Question: I have some strange scope issue in Coffeescript.
I can't access to _this from the function '@qr.callback', the _this doesn't seem to pass well. I never change this.imgName so the only reason that It doesn't work could be that _this is'nt passed well.
'''
decode:(@callback) ->
_this= this
console.log 'before',_this.imgName
@qr= new QrCode()
@qr.callback= () ->
console.log "after:", _this.imgName
@qr.decode("data:image/png;base64,#{@base64Data}")
'''

Edit:
I have tried using
'''
console.log 'before',@imgName
@qr= new QrCode()
@qr.callback= () =>
console.log "after:", @imgName
@qr.decode("data:image/png;base64,#{@base64Data}")
'''
But the output is the same
Edit2: QrCode code: This code comes from <URL> did'nt contain a QrCode object that you could instantiate many times , I transformed the code to create many different instances of QrCode by creating a QrCode function instead of a global object qrcode.
'''
QrCode= function ()
{
this.imagedata = null;
this.width = 0;
this.height = 0;
this.qrCodeSymbol = null;
this.debug = false;
this.sizeOfDataLengthInfo = [ [ 10, 9, 8, 8 ], [ 12, 11, 16, 10 ], [ 14, 13, 16, 12 ] ];
this.callback = null;
this.decode = function(src){
if(arguments.length==0)
{
var canvas_qr = document.getElementById("qr-canvas");
var context = canvas_qr.getContext('2d');
this.width = canvas_qr.width;
this.height = canvas_qr.height;
this.imagedata = context.getImageData(0, 0, this.width, this.height);
this.result = this.process(context);
if(this.callback!=null)
this.callback(this.result);
return this.result;
}
else
{
var image = new Image();
_this=this
image.onload=function(){
//var canvas_qr = document.getElementById("qr-canvas");
var canvas_qr = document.createElement('canvas');
var context = canvas_qr.getContext('2d');
var canvas_out = document.getElementById("out-canvas");
if(canvas_out!=null)
{
var outctx = canvas_out.getContext('2d');
outctx.clearRect(0, 0, 320, 240);
outctx.drawImage(image, 0, 0, 320, 240);
}
canvas_qr.width = image.width;
canvas_qr.height = image.height;
context.drawImage(image, 0, 0);
_this.width = image.width;
_this.height = image.height;
try{
_this.imagedata = context.getImageData(0, 0, image.width, image.height);
}catch(e){
_this.result = "Cross domain image reading not supported in your browser! Save it to your computer then drag and drop the file!";
if(_this.callback!=null)
_this.callback(_this.result);
return;
}
try
{
_this.result = _this.process(context);
}
catch(e)
{
// console.log('error:'+e);
_this.result = "error decoding QR Code";
}
if(_this.callback!=null)
_this.callback(_this.result);
}
image.src = src;
}
}
this.decode_utf8 = function ( s )
{
return decodeURIComponent( escape( s ) );
}
this.process = function(ctx){
var start = new Date().getTime();
var image = this.grayScaleToBitmap(this.grayscale());
//var image = this.binarize(128);
if(this.debug)
{
for (var y = 0; y < this.height; y++)
{
for (var x = 0; x < this.width; x++)
{
var point = (x * 4) + (y * this.width * 4);
this.imagedata.data[point] = image[x+y*this.width]?0:0;
this.imagedata.data[point+1] = image[x+y*this.width]?0:0;
this.imagedata.data[point+2] = image[x+y*this.width]?255:0;
}
}
ctx.putImageData(this.imagedata, 0, 0);
}
//var finderPatternInfo = new FinderPatternFinder().findFinderPattern(image);
var detector = new Detector(image,this);
var qRCodeMatrix = detector.detect();
/*for (var y = 0; y < qRCodeMatrix.bits.Height; y++)
{
for (var x = 0; x < qRCodeMatrix.bits.Width; x++)
{
var point = (x * 4*2) + (y*2 * this.width * 4);
this.imagedata.data[point] = qRCodeMatrix.bits.get_Renamed(x,y)?0:0;
this.imagedata.data[point+1] = qRCodeMatrix.bits.get_Renamed(x,y)?0:0;
this.imagedata.data[point+2] = qRCodeMatrix.bits.get_Renamed(x,y)?255:0;
}
}*/
if(this.debug)
ctx.putImageData(this.imagedata, 0, 0);
var reader = Decoder.decode(qRCodeMatrix.bits,this);
var data = reader.DataByte;
var str="";
for(var i=0;i<data.length;i++)
{
for(var j=0;j<data[i].length;j++)
str+=String.fromCharCode(data[i][j]);
}
var end = new Date().getTime();
var time = end - start;
console.log(time);
return this.decode_utf8(str);
//alert("Time:" + time + " Code: "+str);
}
this.getPixel = function(x,y){
if (this.width < x) {
throw "point error";
}
if (this.height < y) {
throw "point error";
}
point = (x * 4) + (y * this.width * 4);
p = (this.imagedata.data[point]*33 + this.imagedata.data[point + 1]*34 + this.imagedata.data[point + 2]*33)/100;
return p;
}
this.binarize = function(th){
var ret = new Array(this.width*this.height);
for (var y = 0; y < this.height; y++)
{
for (var x = 0; x < this.width; x++)
{
var gray = this.getPixel(x, y);
ret[x+y*this.width] = gray<=th?true:false;
}
}
return ret;
}
this.getMiddleBrightnessPerArea=function(image)
{
var numSqrtArea = 4;
//obtain middle brightness((min + max) / 2) per area
var areaWidth = Math.floor(this.width / numSqrtArea);
var areaHeight = Math.floor(this.height / numSqrtArea);
var minmax = new Array(numSqrtArea);
for (var i = 0; i < numSqrtArea; i++)
{
minmax[i] = new Array(numSqrtArea);
for (var i2 = 0; i2 < numSqrtArea; i2++)
{
minmax[i][i2] = new Array(0,0);
}
}
for (var ay = 0; ay < numSqrtArea; ay++)
{
for (var ax = 0; ax < numSqrtArea; ax++)
{
minmax[ax][ay][0] = 0xFF;
for (var dy = 0; dy < areaHeight; dy++)
{
for (var dx = 0; dx < areaWidth; dx++)
{
var target = image[areaWidth * ax + dx+(areaHeight * ay + dy)*this.width];
if (target < minmax[ax][ay][0])
minmax[ax][ay][0] = target;
if (target > minmax[ax][ay][1])
minmax[ax][ay][1] = target;
}
}
//minmax[ax][ay][0] = (minmax[ax][ay][0] + minmax[ax][ay][1]) / 2;
}
}
var middle = new Array(numSqrtArea);
for (var i3 = 0; i3 < numSqrtArea; i3++)
{
middle[i3] = new Array(numSqrtArea);
}
for (var ay = 0; ay < numSqrtArea; ay++)
{
for (var ax = 0; ax < numSqrtArea; ax++)
{
middle[ax][ay] = Math.floor((minmax[ax][ay][0] + minmax[ax][ay][1]) / 2);
//Console.out.print(middle[ax][ay] + ",");
}
//Console.out.println("");
}
//Console.out.println("");
return middle;
}
this.grayScaleToBitmap=function(grayScale)
{
var middle = this.getMiddleBrightnessPerArea(grayScale);
var sqrtNumArea = middle.length;
var areaWidth = Math.floor(this.width / sqrtNumArea);
var areaHeight = Math.floor(this.height / sqrtNumArea);
var bitmap = new Array(this.height*this.width);
for (var ay = 0; ay < sqrtNumArea; ay++)
{
for (var ax = 0; ax < sqrtNumArea; ax++)
{
for (var dy = 0; dy < areaHeight; dy++)
{
for (var dx = 0; dx < areaWidth; dx++)
{
bitmap[areaWidth * ax + dx+ (areaHeight * ay + dy)*this.width] = (grayScale[areaWidth * ax + dx+ (areaHeight * ay + dy)*this.width] < middle[ax][ay])?true:false;
}
}
}
}
return bitmap;
}
this.grayscale = function(){
var ret = new Array(this.width*this.height);
for (var y = 0; y < this.height; y++)
{
for (var x = 0; x < this.width; x++)
{
var gray = this.getPixel(x, y);
ret[x+y*this.width] = gray;
}
}
return ret;
}
}
'''
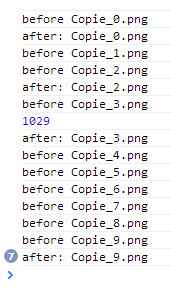
Answer: > '''
var image = new Image();
_this=this
'''
May lightning strike you, you're coding CoffeeScript too much! You forgot a 'var' declaration here, so the ninth invocation of 'decode' overwrites the global '_this' with its 'this' instance - and when each decoding is finished, they all call the same callback.
Fix it by using
'''
var _this = this;
'''
or
'''
var image = new Image,
_this = this;
'''
or by using CoffeeScript everywhere :-)